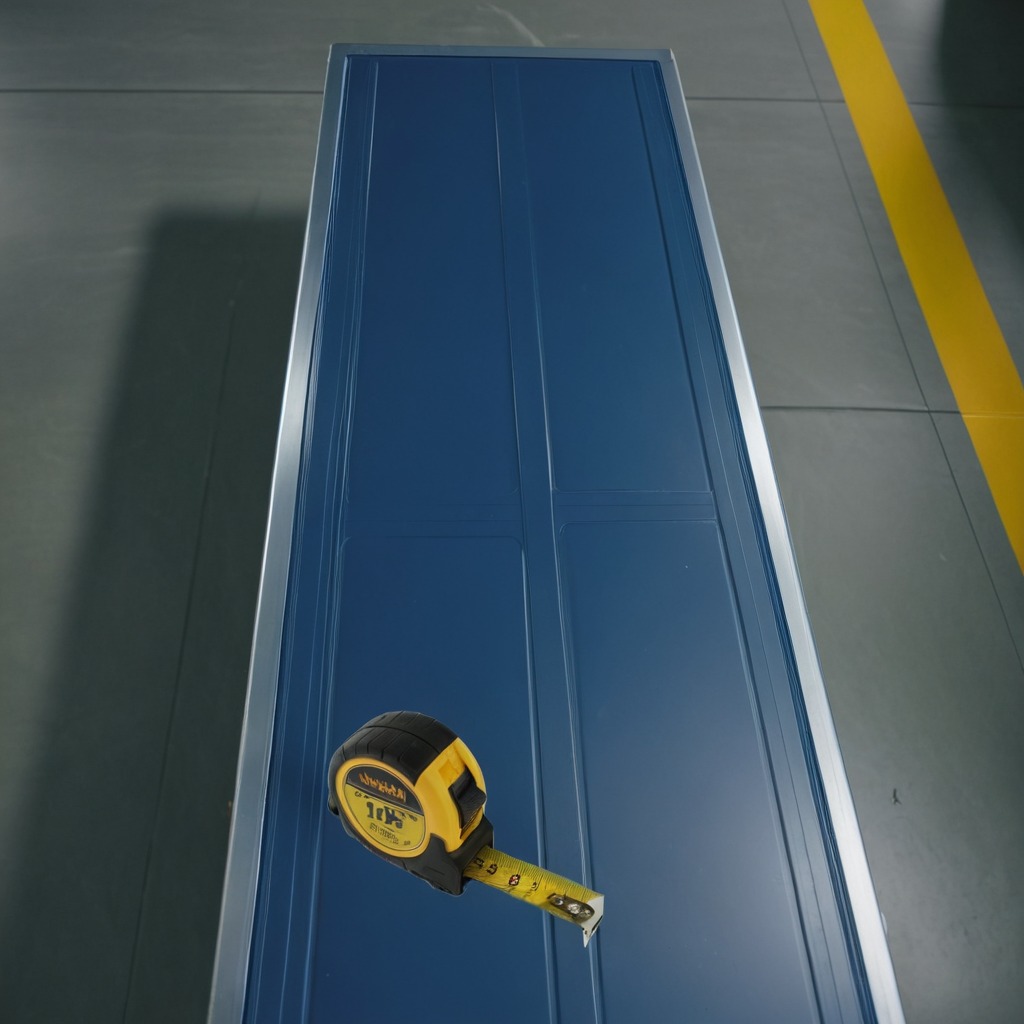
A measuring tape is lying on the toolbox surface in the airplane hangar workshop.